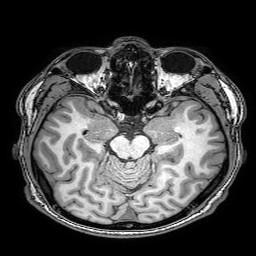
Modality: T1w
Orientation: coronal
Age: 29
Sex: male
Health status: healthy